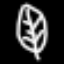
Label: leaf